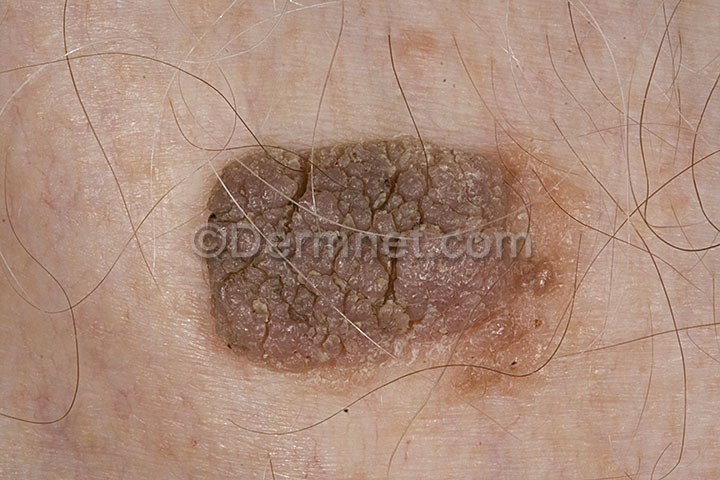
Disease: Seborrheic Keratoses and other Benign Tumors